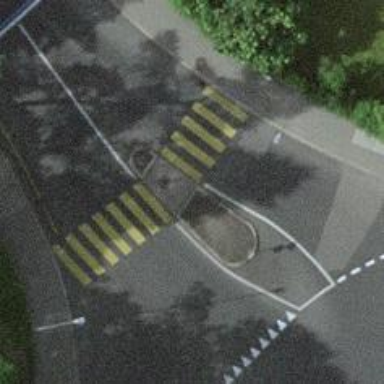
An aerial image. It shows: Kerb serving as barrier.